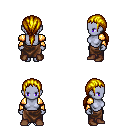
a pixel art fantasy rpg character, female body template, dark elf, purple skin, gold arm armor, robe skirt, blonde ponytail hairstyle, brown shoes, four views (front, back, left, right), 2x2 character sprite sheet, small pixel art, hard edges, no anti-aliasing